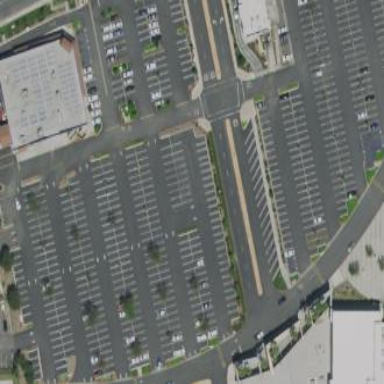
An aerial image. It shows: Retail area.